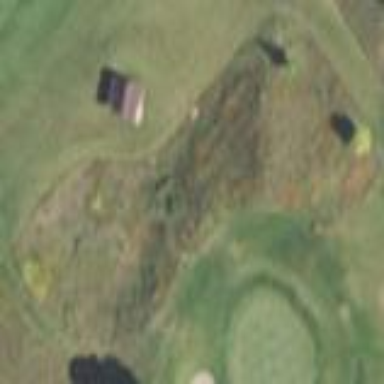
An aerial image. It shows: Rough grassy area used for golf.